Question: I always used the standard emulator when testing and thought it was about time to see what it looked like in a higher res/density setting. I ran my application using WVGA854 which has a density of 240 (rather than the 160 I usually used). The result is my application sitting as its old size in the center of the screen. I don't specifically hardcode the application size anywhere that would produce this (except for background images, but there are other things like x,y positions that are still limited by the old size). What gives? I move over the high res images into the correct folders but it still appears to be forcing my app to a smaller size? The background below is set to 854 width in the HDPI (and MDPI folder) but it is still cutting it off? Using a surfaceView to draw the bitmaps.

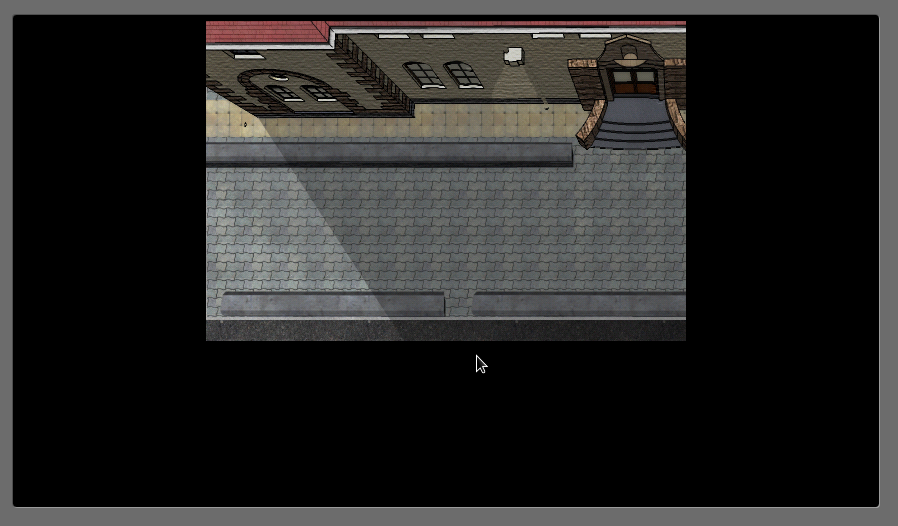
Answer: Add the <URL> to your manifest, saying that you support large screens.